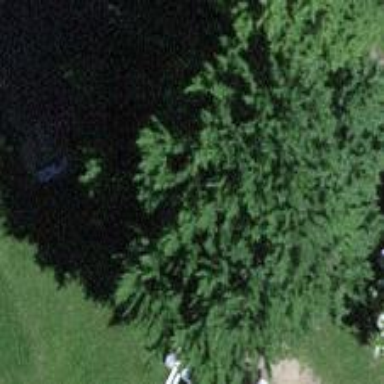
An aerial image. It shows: Broadleaved deciduous tree located in park.